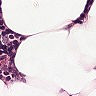
Metastatic tissue present: no